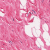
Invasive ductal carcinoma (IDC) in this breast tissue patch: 0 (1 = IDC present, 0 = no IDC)